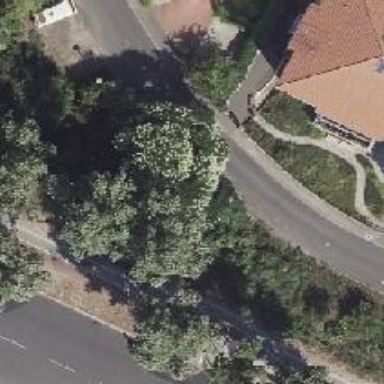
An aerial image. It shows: Residential road with asphalt surface. There is sidewalk on the left side and parking lane on the right.